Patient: sex M, age 38
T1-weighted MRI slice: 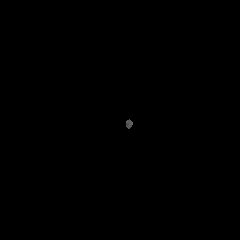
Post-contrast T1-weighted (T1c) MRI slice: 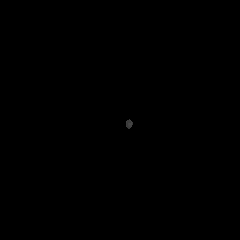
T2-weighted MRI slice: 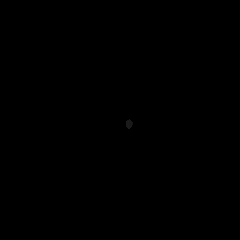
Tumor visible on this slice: no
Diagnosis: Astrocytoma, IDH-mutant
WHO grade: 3